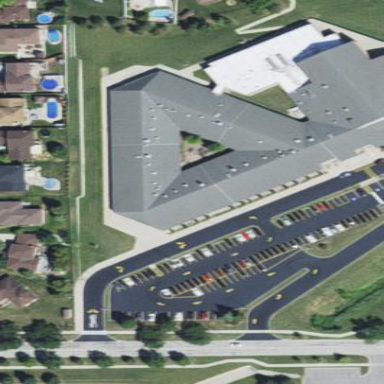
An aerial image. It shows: School building.